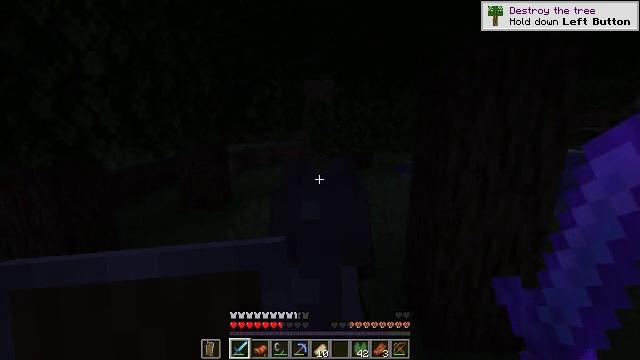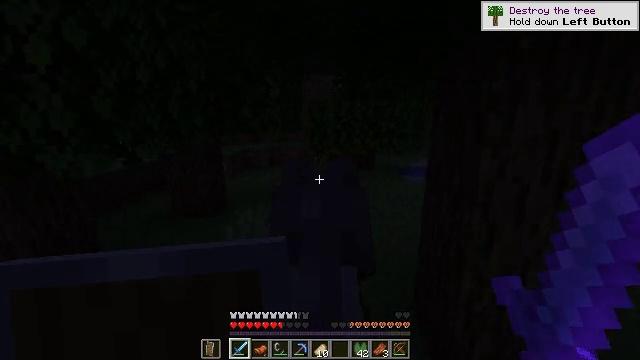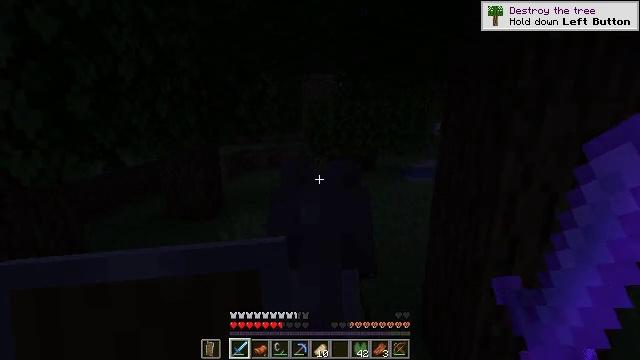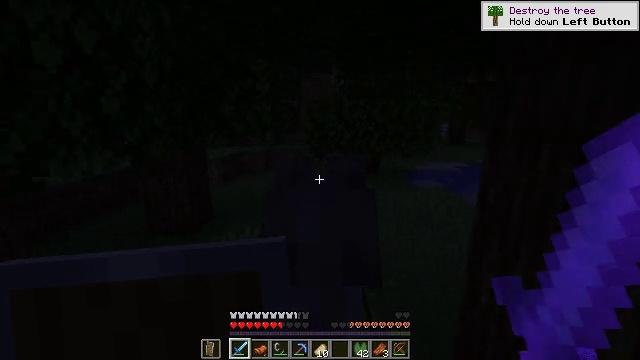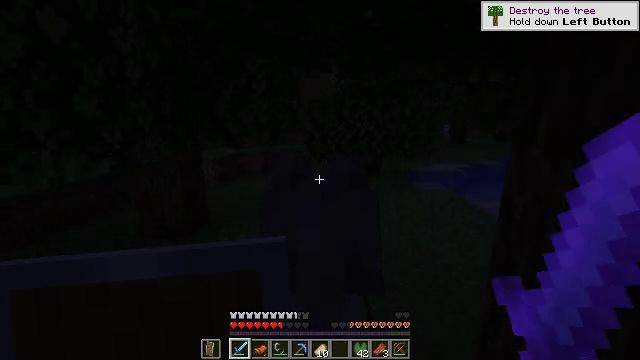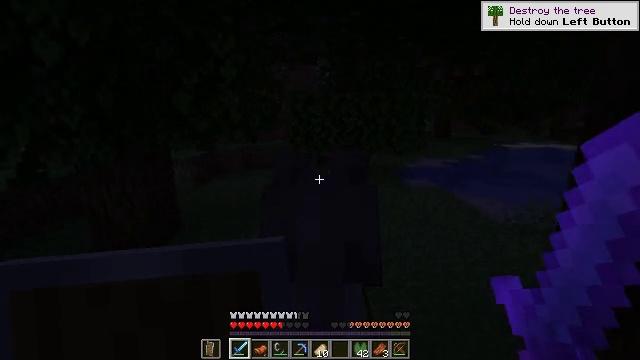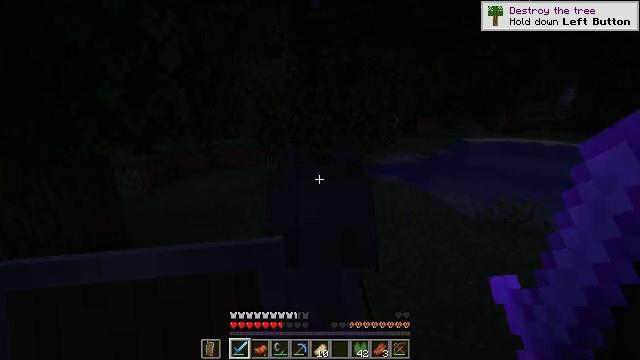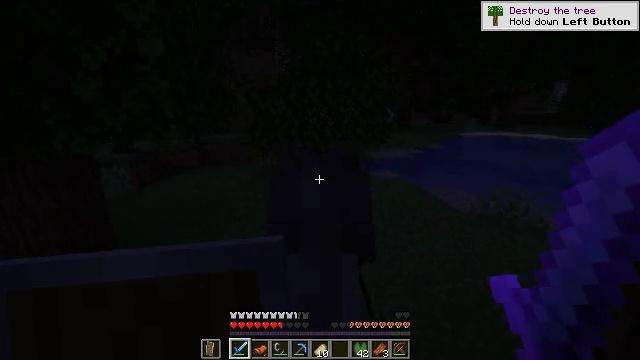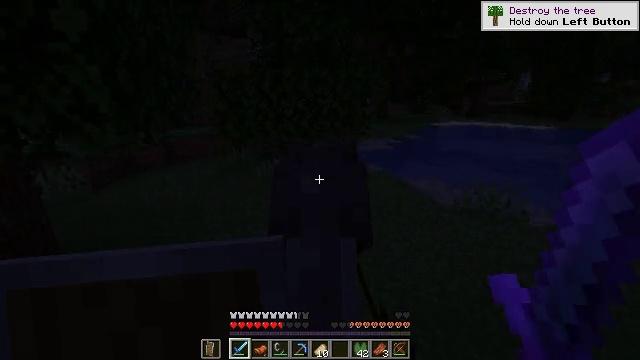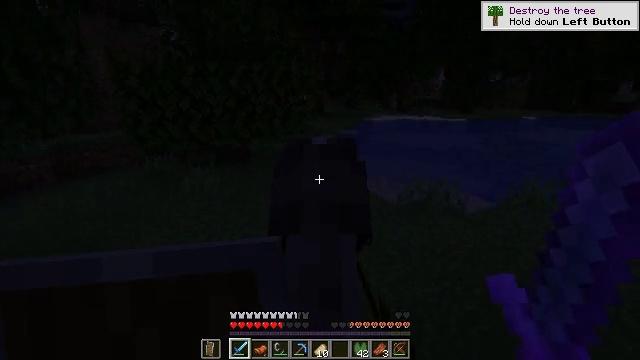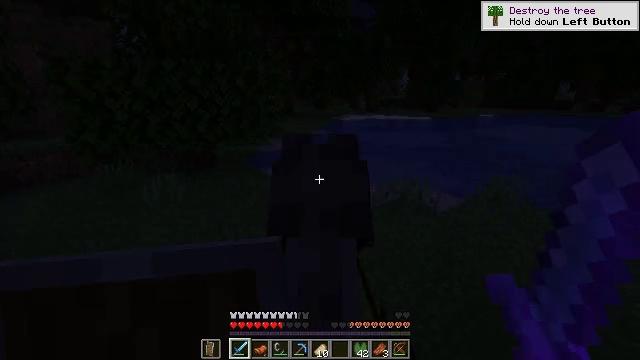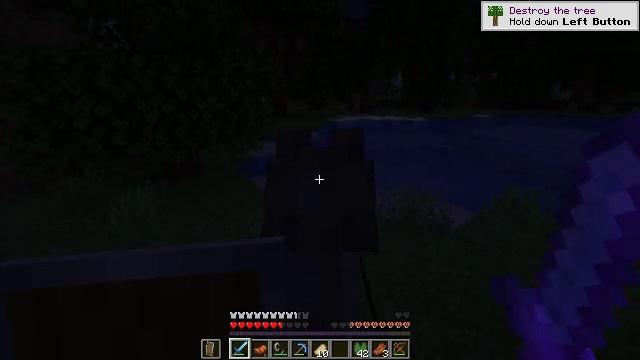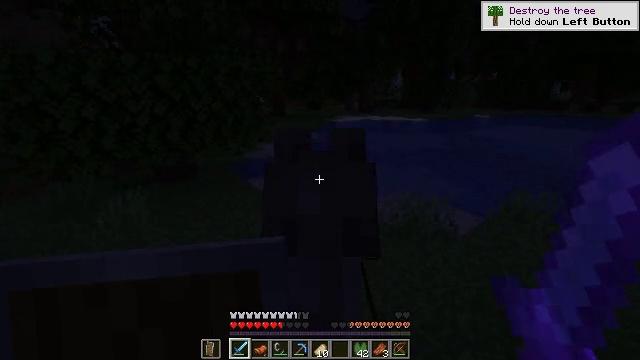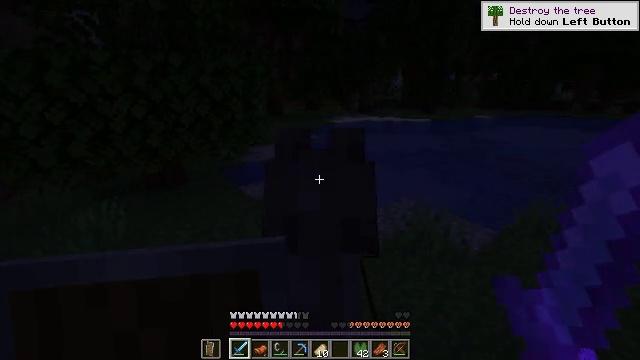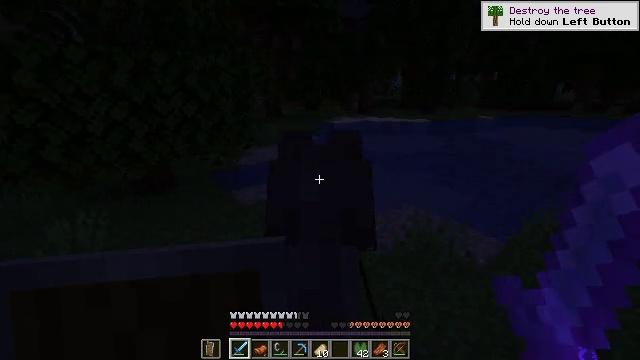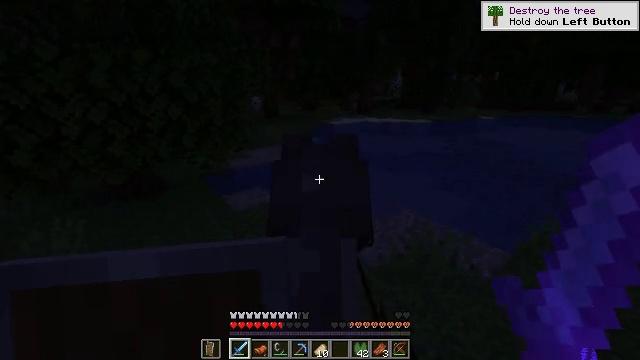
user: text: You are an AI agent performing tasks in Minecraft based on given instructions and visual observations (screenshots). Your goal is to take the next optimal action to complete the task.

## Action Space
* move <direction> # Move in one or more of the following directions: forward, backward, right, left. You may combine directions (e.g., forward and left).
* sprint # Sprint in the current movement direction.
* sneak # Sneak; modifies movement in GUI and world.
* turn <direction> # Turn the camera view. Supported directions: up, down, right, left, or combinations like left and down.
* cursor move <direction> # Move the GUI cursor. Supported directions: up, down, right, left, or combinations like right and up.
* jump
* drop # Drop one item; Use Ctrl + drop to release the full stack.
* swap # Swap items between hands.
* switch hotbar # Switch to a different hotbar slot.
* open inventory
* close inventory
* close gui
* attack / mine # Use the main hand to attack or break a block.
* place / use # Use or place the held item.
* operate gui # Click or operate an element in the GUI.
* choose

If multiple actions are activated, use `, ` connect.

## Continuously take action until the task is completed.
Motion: motion action
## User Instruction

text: Collect birch leaves from the tree.
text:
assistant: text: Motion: move forward
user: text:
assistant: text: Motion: move forward
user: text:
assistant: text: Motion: move forward
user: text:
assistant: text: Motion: move forward
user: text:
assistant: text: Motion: move forward, turn right and down
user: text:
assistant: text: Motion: move forward, turn right
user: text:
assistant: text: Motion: move forward, turn right and down
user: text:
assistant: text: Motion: move forward, turn right and down
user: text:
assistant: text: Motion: move forward, turn right
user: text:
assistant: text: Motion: move forward, turn right
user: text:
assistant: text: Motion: move forward
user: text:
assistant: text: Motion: move forward and move right
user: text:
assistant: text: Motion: move forward and move right
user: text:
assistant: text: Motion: move forward and move right
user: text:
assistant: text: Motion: move forward and move right
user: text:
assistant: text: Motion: move forward and move right
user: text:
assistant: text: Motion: move forward, turn left
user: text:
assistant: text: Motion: move forward and move left, turn left
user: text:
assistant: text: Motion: move forward and move left
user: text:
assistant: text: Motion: move forward and move left, turn right and up
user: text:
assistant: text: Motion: move forward and move right, turn right
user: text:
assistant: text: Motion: move forward and move right, turn right
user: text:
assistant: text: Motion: move forward and move right
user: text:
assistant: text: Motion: move forward and move right, turn left, jump
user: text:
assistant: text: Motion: move forward, jump
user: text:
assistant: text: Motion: move forward, jump
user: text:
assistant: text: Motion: move forward, turn right, jump
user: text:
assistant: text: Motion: move forward, turn right, jump
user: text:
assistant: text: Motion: move forward, jump
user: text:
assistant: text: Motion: move forward